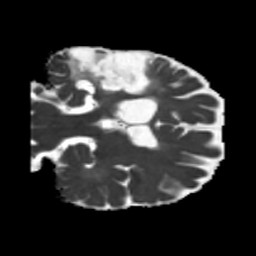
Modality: MD
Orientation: coronal
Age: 47
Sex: male
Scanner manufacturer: siemens
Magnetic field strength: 3 T
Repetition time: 5.25 s
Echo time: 0.08 s